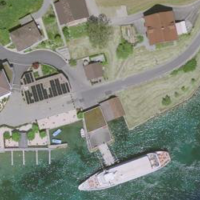
EUNIS habitat code: 53
Species observed at this site:
Phalacrocorax carbo
Corvus corone
Podiceps cristatus
Cygnus olor
Fulica atra
Anas platyrhynchos
Milvus migrans
Pavo cristatus
Milvus milvus
Passer domesticus
Filipendula ulmaria
Turdus merula